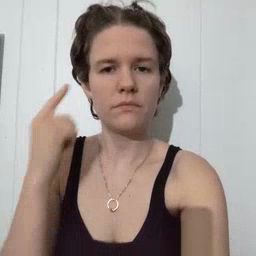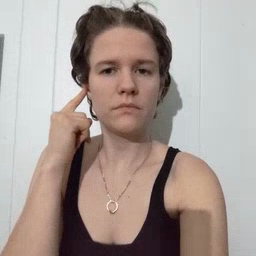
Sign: ear